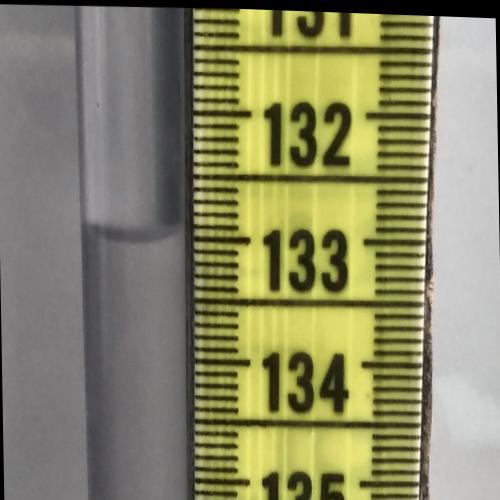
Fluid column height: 133.0 cm